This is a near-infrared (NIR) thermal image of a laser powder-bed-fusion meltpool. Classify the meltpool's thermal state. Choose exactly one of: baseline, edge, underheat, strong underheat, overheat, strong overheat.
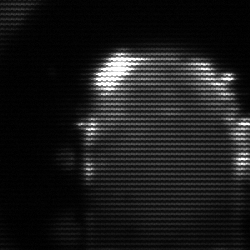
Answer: baseline